Question: I need to made simple title but with line crossing it. Just like on the picture:

- HTML:'''
<div id="intro">
<div class="bg_big bg_big_green glow"><div id="opac1"><h1>TITLE WITH LINE</h1><p>111</p></div></div>
<div class="story">
<div class="float-left">
</div>
</div> <!--.story-->
</div> <!--#intro-->
'''
All code in here: <URL>
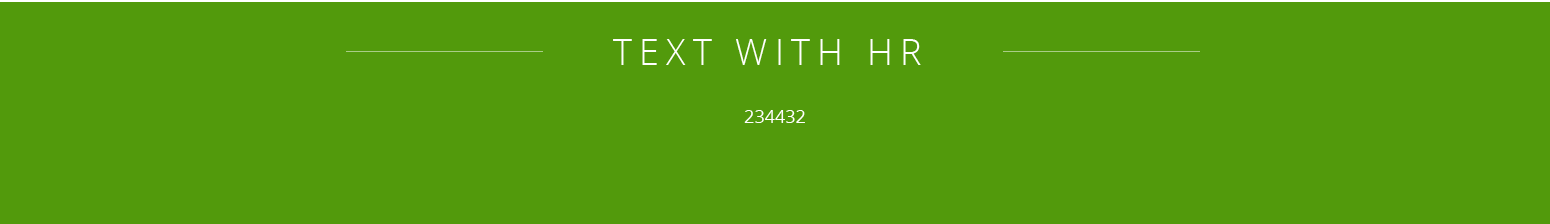
Answer: This is fairly simple.
First, give your container a 'text-align:center' and your title a 'display:inline-block' and 'position:relative'. This will center your title and make it a block. Then, using '::before' and '::after' pseudo-elements, style and position lines at either side. I've found this to the the most beneficial method as it will position itself according to the length of you 'h1'.
Here's a cleaned up fiddle: <URL>
'''
/* The h1's container */
#opac1 {
text-align:center;
}
h1 {
position:relative;
display:inline-block;
}
h1::before, h1::after {
content:' ';
display:block;
position:absolute; top:50%; left:-120px;
width:100px; /* 100px line on either side */
border-bottom:1px solid #FFF;
}
h1::after {
left:auto; right:-120px; /* make the "after" position on the right side of the h1 */
}
'''